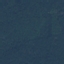
Land use / land cover class: Forest